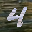
Label: 4